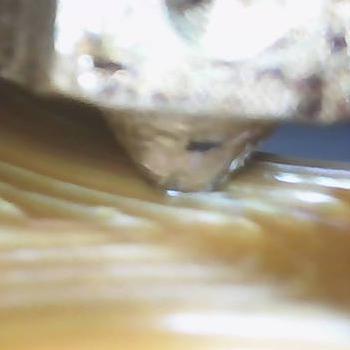
Flow rate: 100%